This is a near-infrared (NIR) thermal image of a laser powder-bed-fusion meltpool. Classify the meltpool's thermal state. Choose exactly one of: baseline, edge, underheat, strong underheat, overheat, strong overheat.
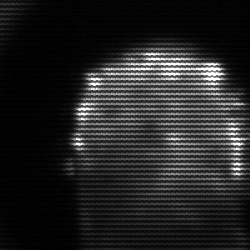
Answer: baseline